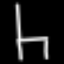
Label: chair